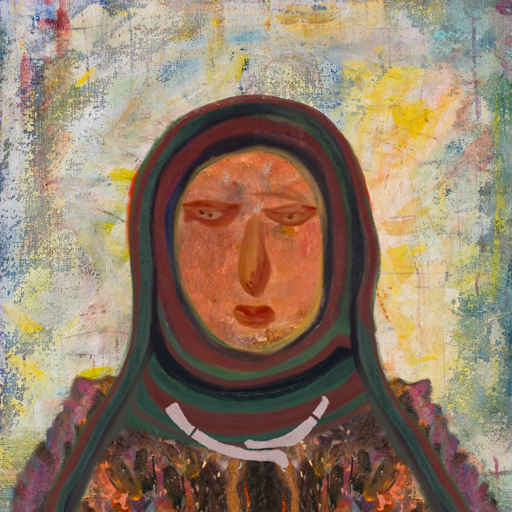
Background: Irani, Head And Neck Front: Boggyland, Face Front: Pious_Lady, Bust: Gypsy_Queen, Hair Front: Sisters, Head Accessory: After_Raid_Scarf, Second Necklace: Blank, Necklace: Hypocrite_2, Baby: Blank